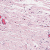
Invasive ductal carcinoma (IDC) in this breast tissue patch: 0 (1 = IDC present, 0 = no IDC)